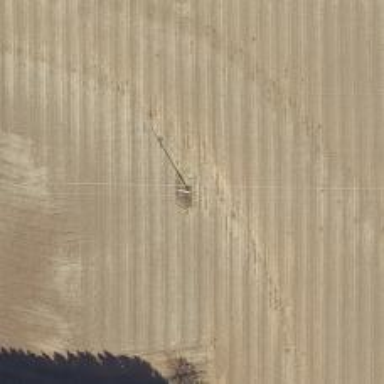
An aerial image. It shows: Power pole.